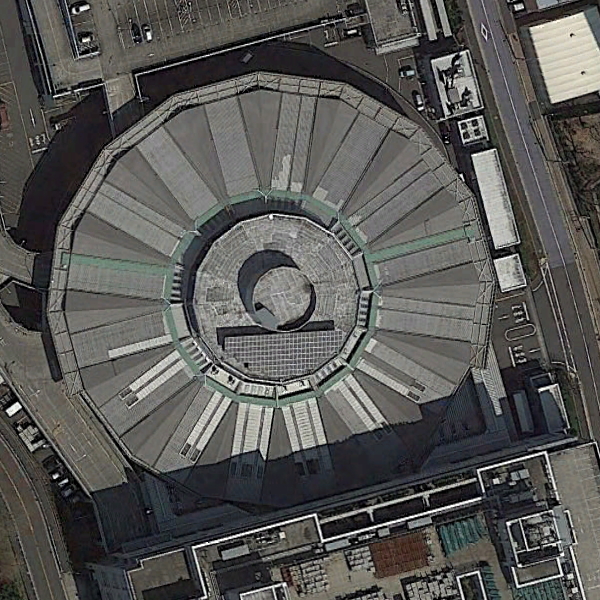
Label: Center